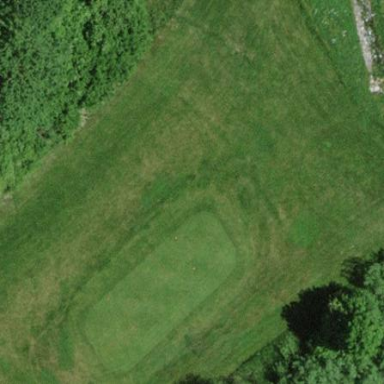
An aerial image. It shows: Grass area designated as golf tee.